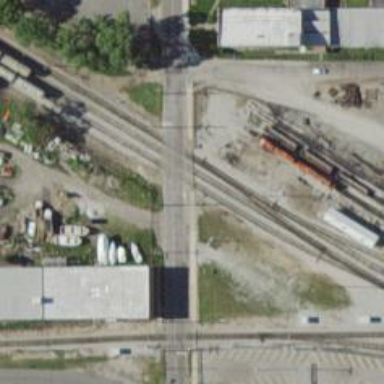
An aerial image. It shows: Railway crossing.